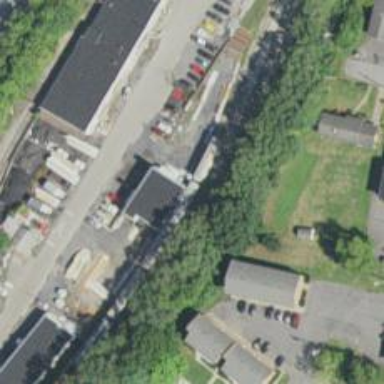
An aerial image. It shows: Railway siding with rails.